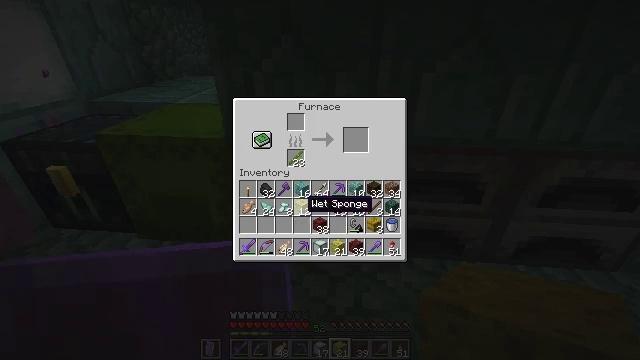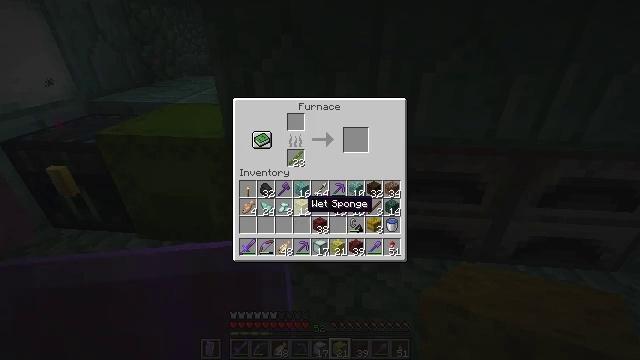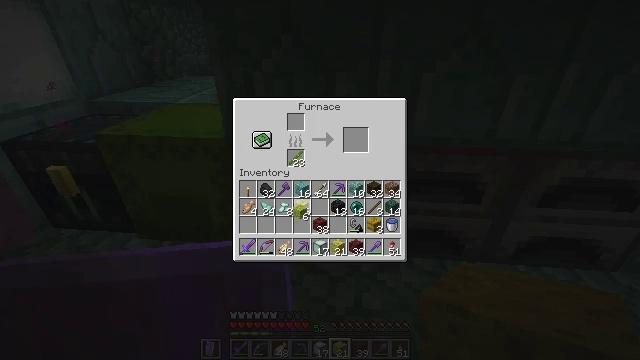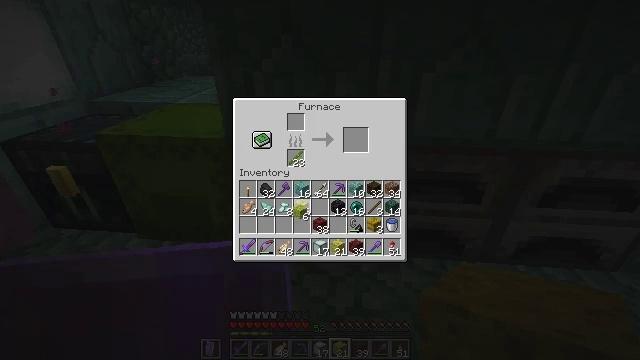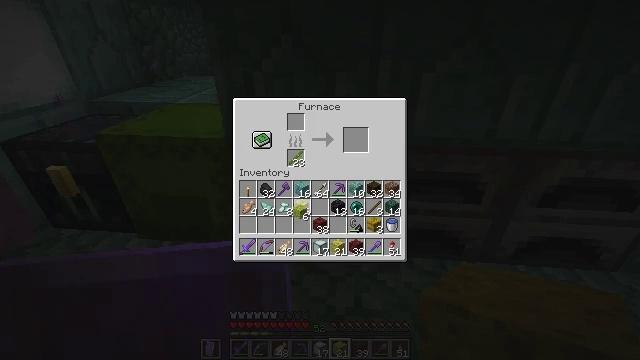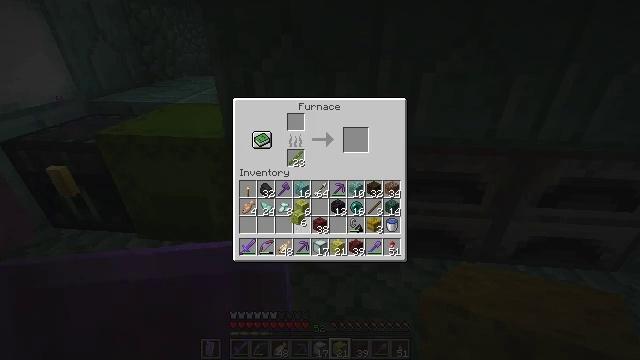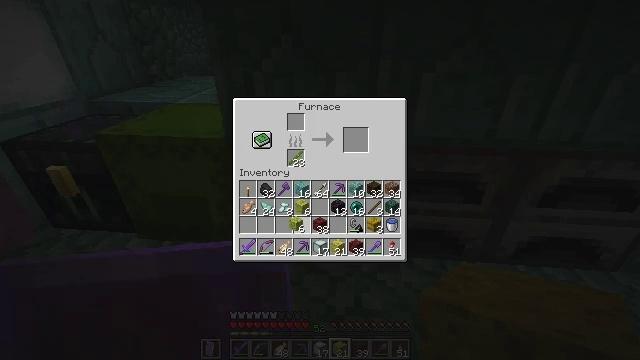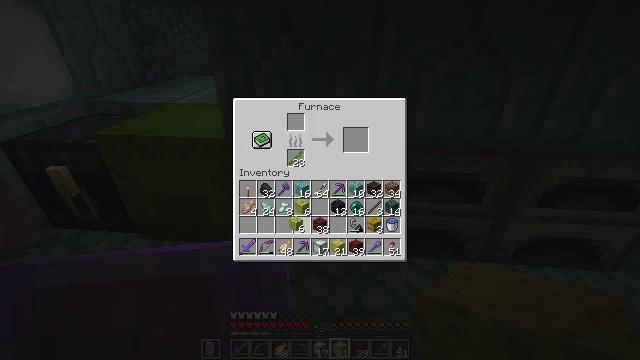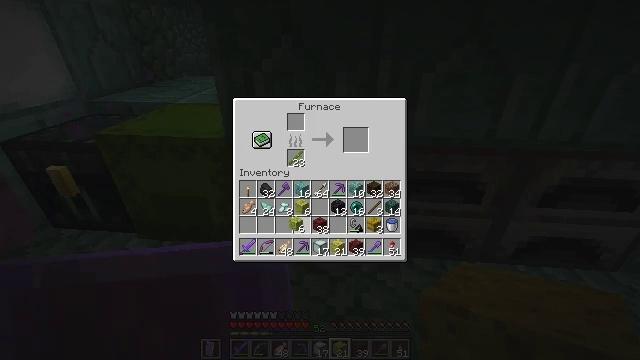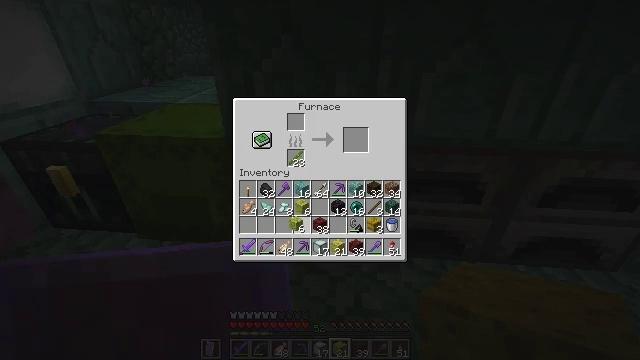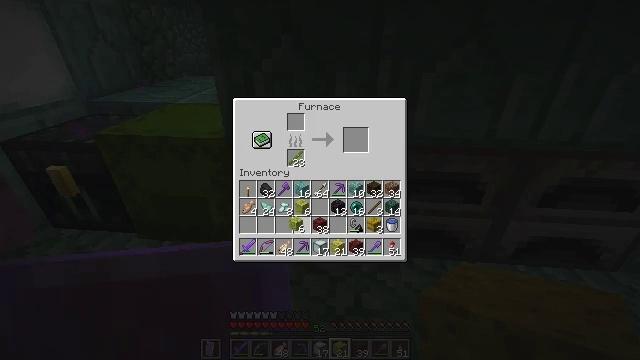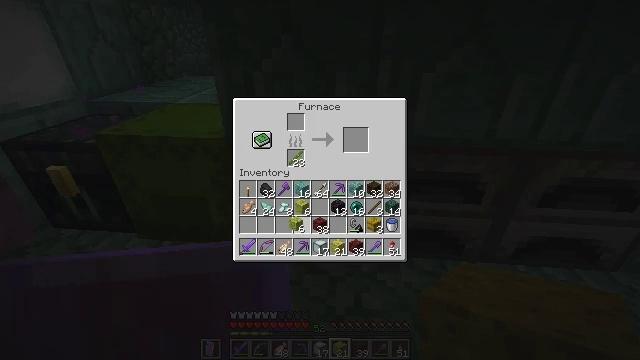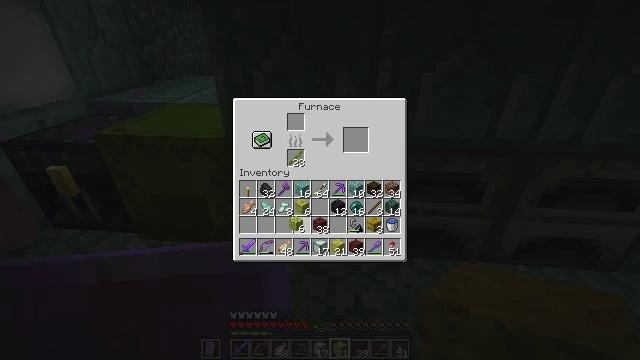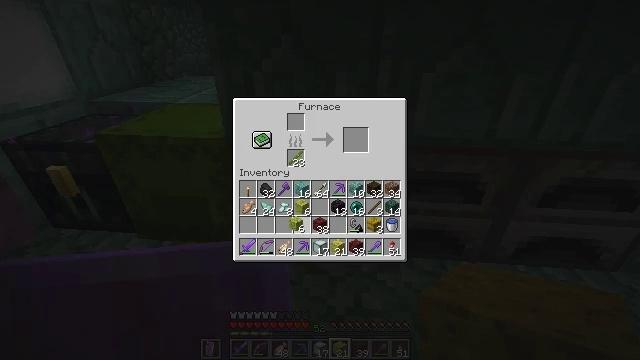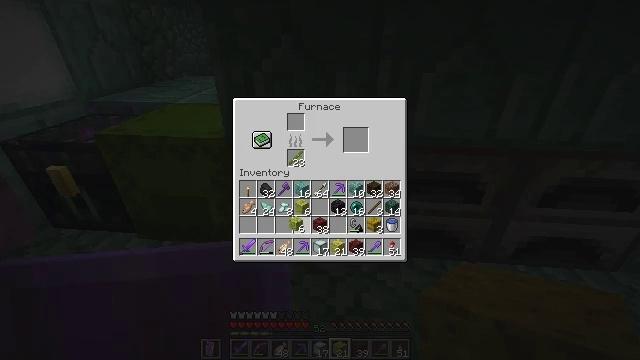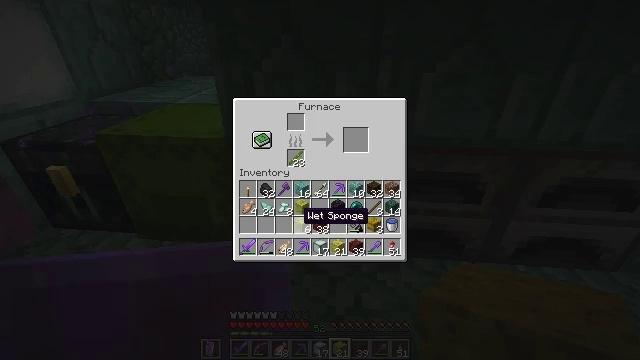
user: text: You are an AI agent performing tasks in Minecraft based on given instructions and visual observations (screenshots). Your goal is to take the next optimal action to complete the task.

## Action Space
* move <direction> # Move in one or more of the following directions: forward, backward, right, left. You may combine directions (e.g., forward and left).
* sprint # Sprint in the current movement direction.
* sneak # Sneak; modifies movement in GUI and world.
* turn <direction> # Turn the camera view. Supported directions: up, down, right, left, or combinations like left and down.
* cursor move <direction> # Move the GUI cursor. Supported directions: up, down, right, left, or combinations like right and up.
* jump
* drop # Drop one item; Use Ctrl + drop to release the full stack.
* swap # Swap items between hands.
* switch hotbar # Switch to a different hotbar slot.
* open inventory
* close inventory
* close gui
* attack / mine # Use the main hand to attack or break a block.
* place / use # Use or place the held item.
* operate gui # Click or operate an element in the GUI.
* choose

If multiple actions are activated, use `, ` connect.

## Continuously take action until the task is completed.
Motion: motion action
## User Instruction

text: Craft a sea lantern.
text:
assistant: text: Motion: no_op
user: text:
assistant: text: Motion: use / place
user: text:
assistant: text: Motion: use / place
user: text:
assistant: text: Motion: use / place
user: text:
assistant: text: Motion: use / place
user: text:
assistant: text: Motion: no_op
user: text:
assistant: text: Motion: no_op
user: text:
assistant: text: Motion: no_op
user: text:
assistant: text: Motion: no_op
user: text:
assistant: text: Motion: no_op
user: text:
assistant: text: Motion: no_op
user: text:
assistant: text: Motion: attack / mine
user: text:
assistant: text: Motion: attack / mine
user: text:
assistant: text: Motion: attack / mine
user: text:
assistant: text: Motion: no_op
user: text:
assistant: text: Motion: no_op
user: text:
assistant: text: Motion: no_op
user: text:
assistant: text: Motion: use / place
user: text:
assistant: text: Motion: use / place
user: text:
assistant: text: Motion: use / place
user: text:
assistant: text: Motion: no_op
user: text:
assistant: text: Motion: no_op
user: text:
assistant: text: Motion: no_op
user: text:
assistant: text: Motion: no_op
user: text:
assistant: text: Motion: no_op
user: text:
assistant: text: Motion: no_op
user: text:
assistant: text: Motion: no_op
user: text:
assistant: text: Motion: attack / mine
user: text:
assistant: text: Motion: attack / mine
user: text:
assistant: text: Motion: attack / mine